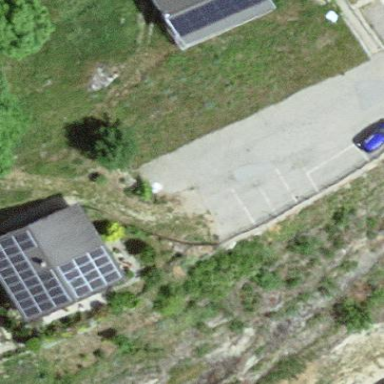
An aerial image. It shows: Group of garages.